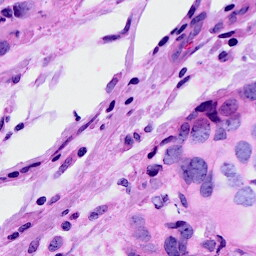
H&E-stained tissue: Breast